Question: I wanted to display two '<div>' elements that have width and height side-by-side. I applied 'inline-block' to the '<div>'s, but the position of the left element is strange:

HTML:
'''
<body>
<div id="myDivTag">content</div>
<div id="map-canvas">for google map API</div>
</body>
'''
CSS:
'''
#myDivTag, #map-canvas {
display: inline-block;
height: 95%;
width: 49%;
z-index: 0;
}
'''
The only difference between the two elements is the 'overflow: hidden' option. When I apply 'overflow: hidden' to '#myDivTag', it works normally, but I don't know why. I think it has nothing to do with the 'overflow' property. But my thought is clearly wrong. Why?
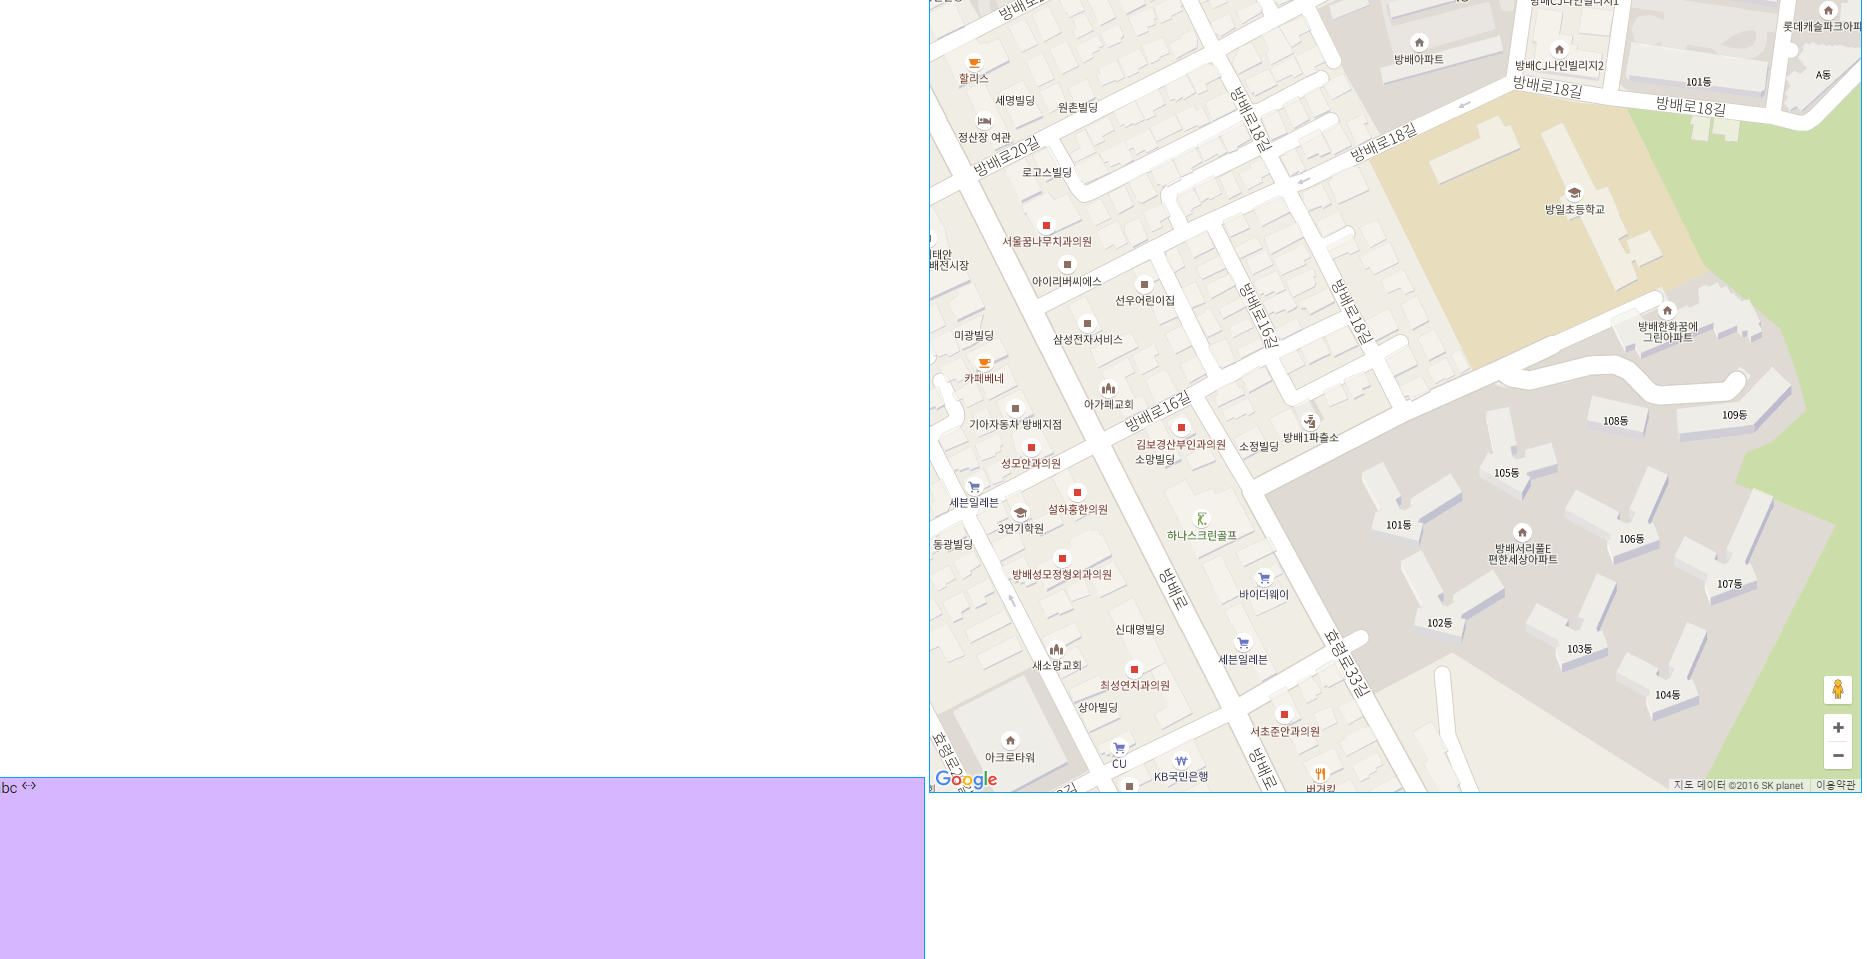
Answer: By default inline boxes in a line are vertically aligned by their baselines (since the default value of the 'vertical-align' property is 'baseline') and the baseline of inline-blocks depends on the value of the 'overflow' property. If the value of the 'overflow' property on an inline-block is 'visible', then the baseline of this inline-block is the baseline of its last line, but if the overflow property has another value (for example 'hidden'), then its baseline is the bottom margin edge.
<URL>
> The baseline of an 'inline-block' is the baseline of its last line box in the normal flow, unless it has either no in-flow line boxes or if its 'overflow' property has a computed value other than 'visible', in which case the baseline is the bottom margin edge.
I also suggest you reading <URL> in order to understand completely the vertical alignment of inline stuff.